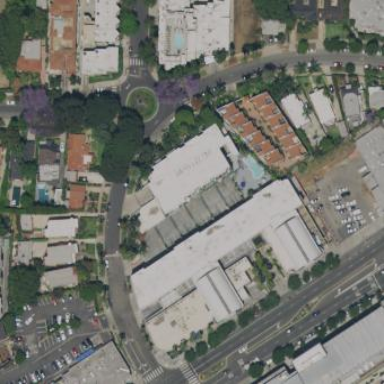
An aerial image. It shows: Hotel building.